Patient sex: M
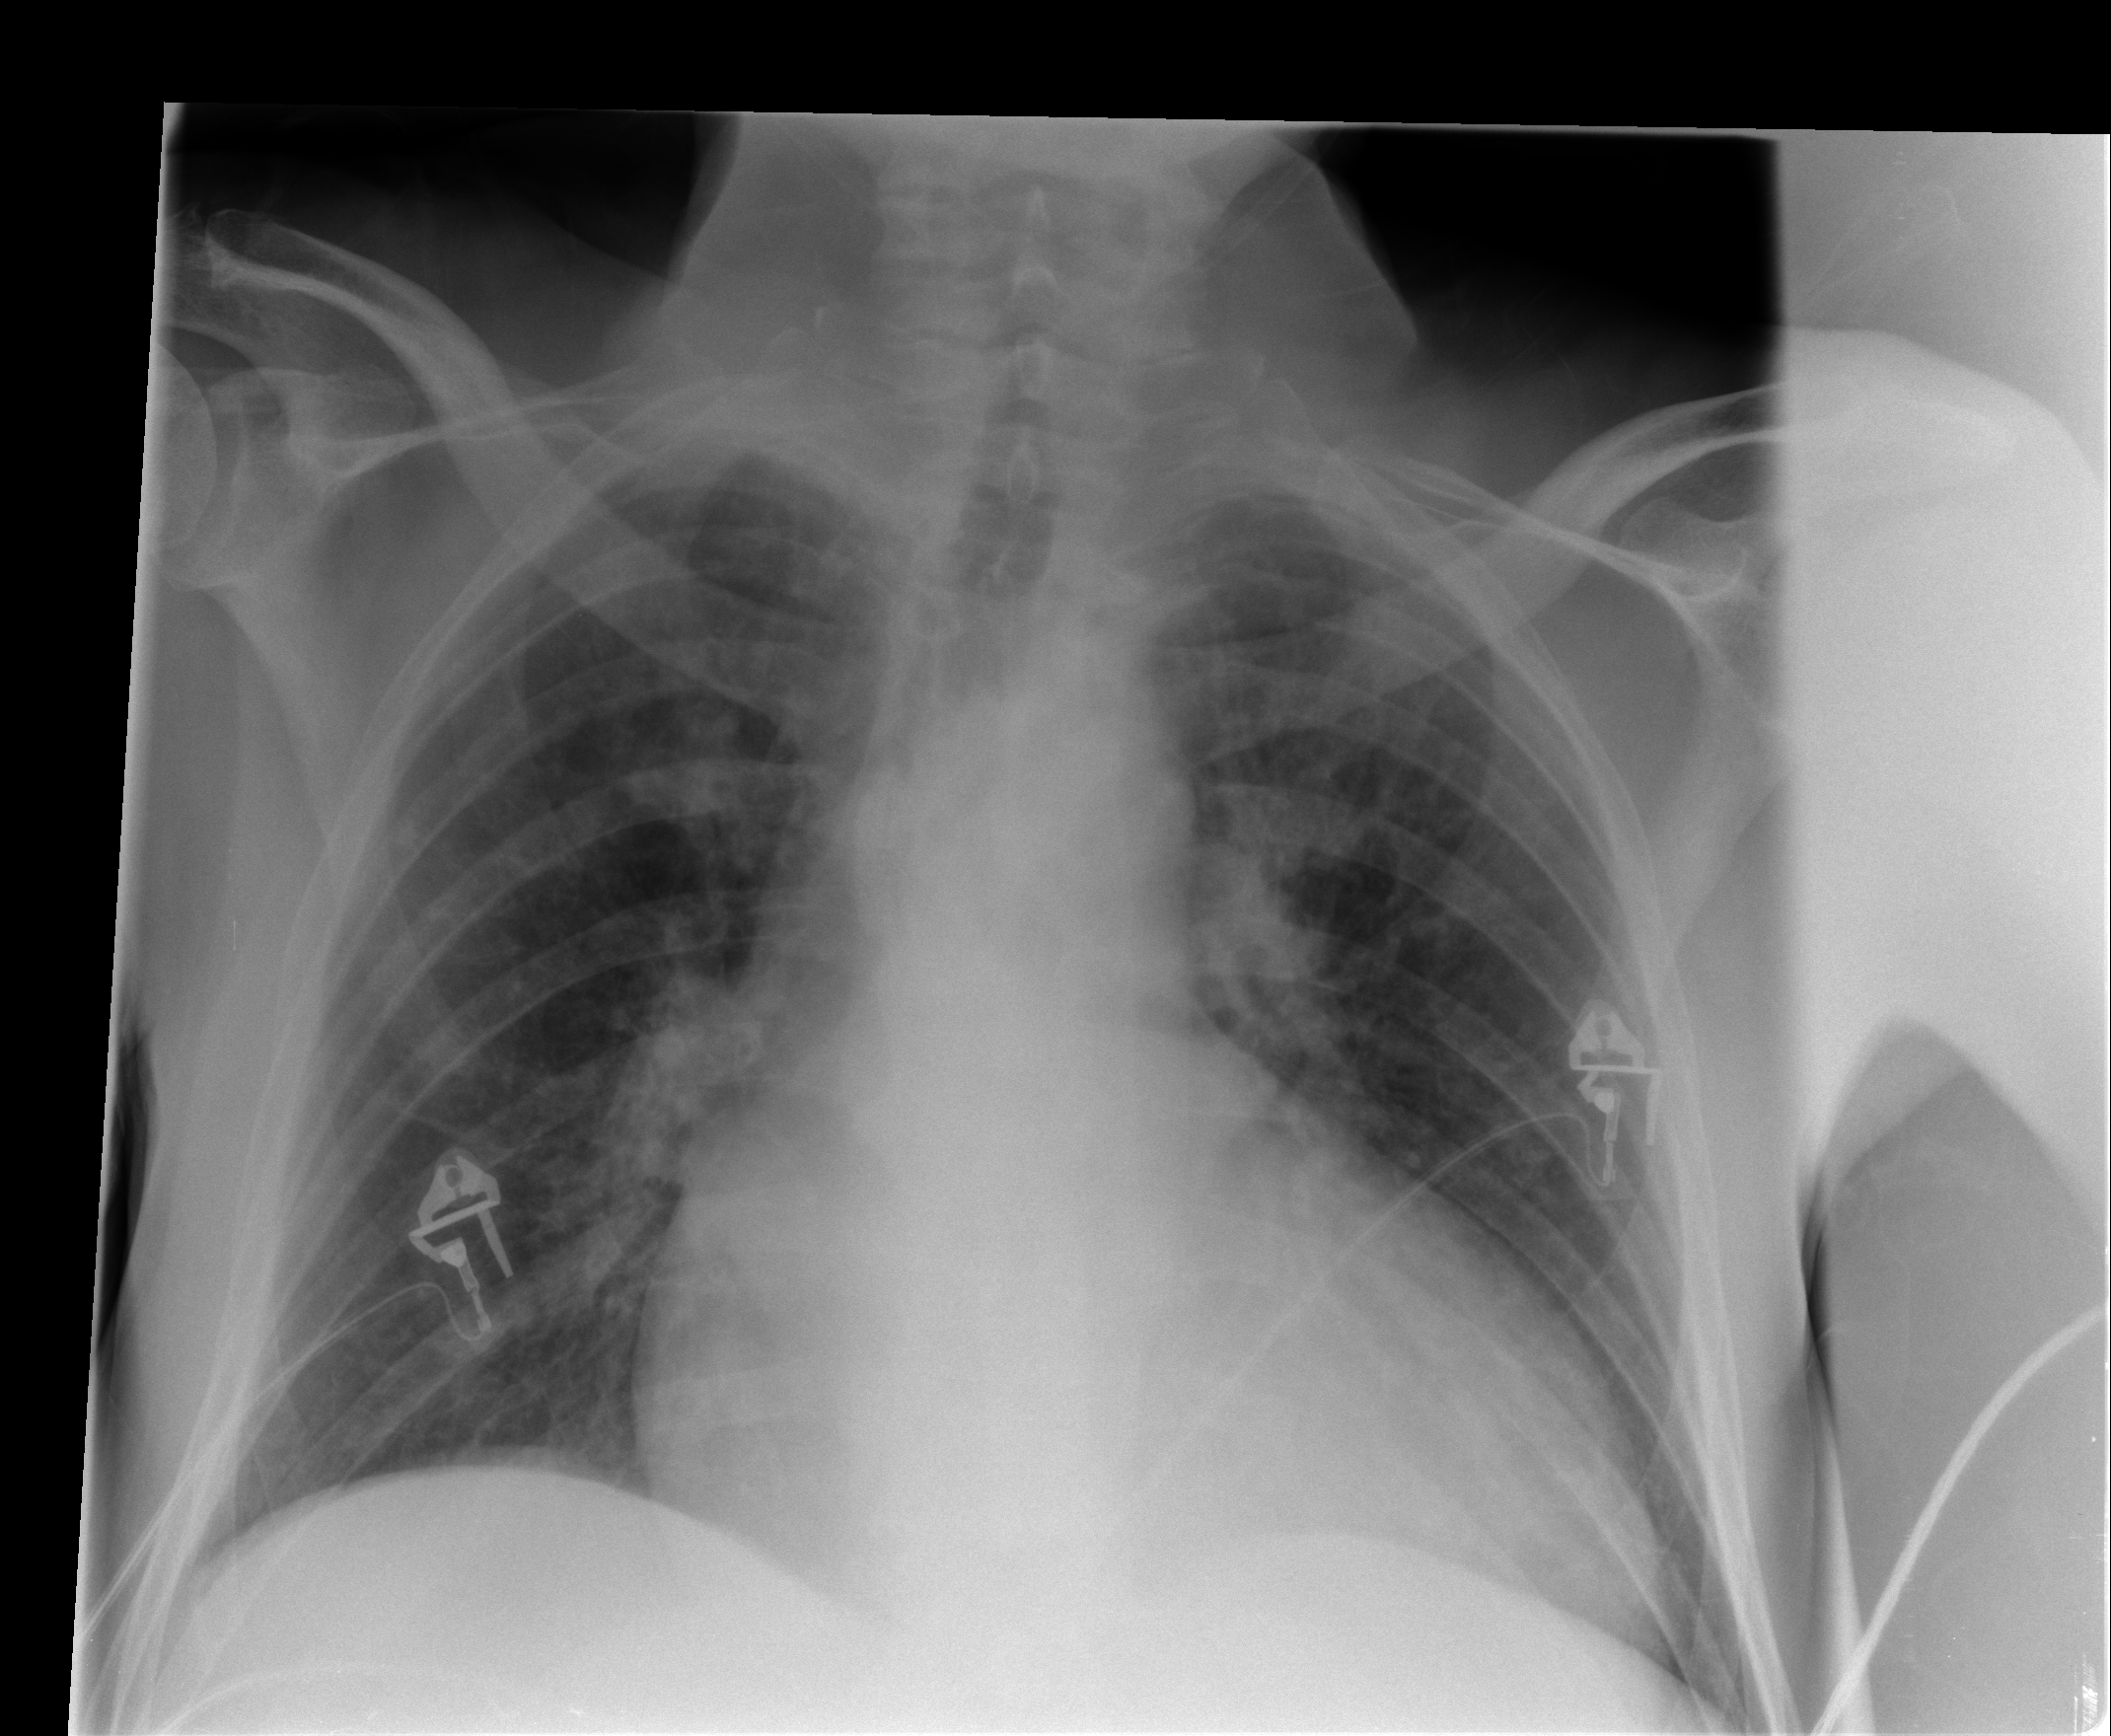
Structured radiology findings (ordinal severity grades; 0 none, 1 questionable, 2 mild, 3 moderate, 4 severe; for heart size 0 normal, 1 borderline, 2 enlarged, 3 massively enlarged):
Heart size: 3
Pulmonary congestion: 1
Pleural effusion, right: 0
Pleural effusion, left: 0
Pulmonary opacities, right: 0
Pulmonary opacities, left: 0
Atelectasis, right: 1
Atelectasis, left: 0